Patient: sex F, age 47
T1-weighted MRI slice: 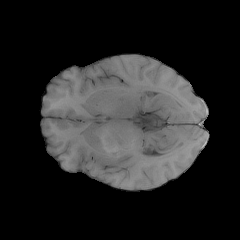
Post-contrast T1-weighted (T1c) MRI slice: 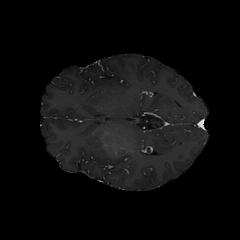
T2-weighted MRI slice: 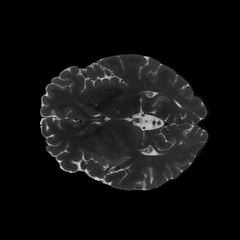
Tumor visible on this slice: yes
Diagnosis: Astrocytoma, IDH-wildtype
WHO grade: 2